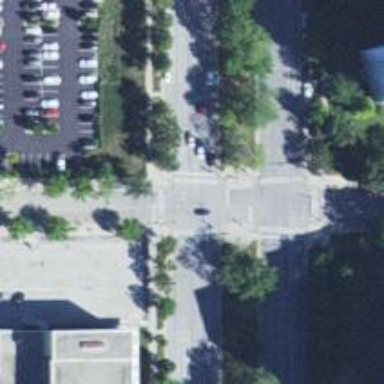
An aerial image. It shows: Footway that serves as traffic island.